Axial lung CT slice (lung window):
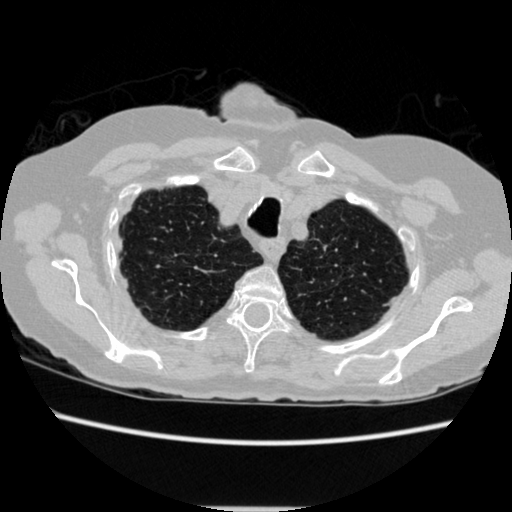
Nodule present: no